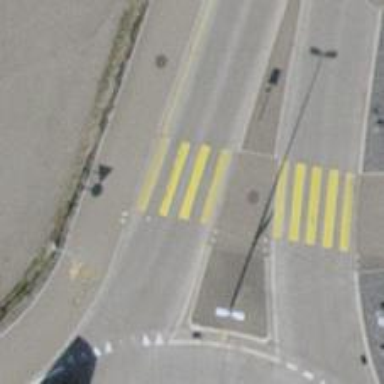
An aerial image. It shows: Asphalt cycleway with crossing.